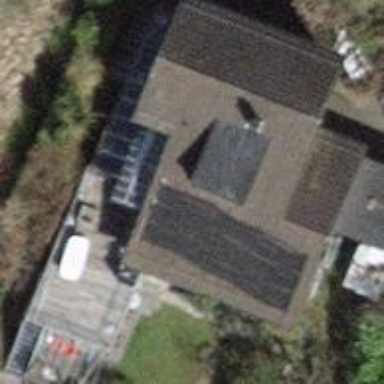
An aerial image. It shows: Solar photovoltaic panel generator on the roof of building.